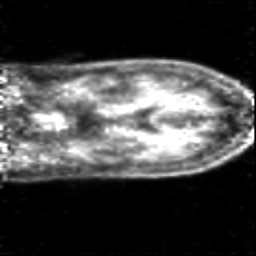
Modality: PET
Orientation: coronal
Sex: female
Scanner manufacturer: siemens